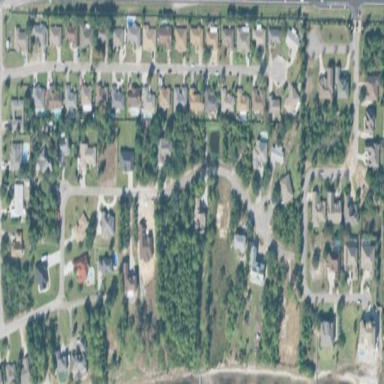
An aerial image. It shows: Residential area consisting of single-family homes.